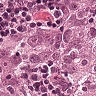
Metastatic tissue present: yes